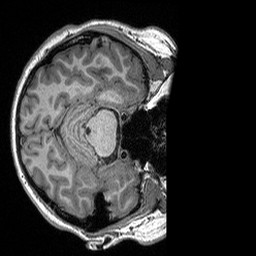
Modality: T1w
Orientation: axial
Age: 28
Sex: female
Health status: healthy
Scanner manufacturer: siemens
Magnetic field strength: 3 T
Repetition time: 2.3 s
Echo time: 0.00298 s